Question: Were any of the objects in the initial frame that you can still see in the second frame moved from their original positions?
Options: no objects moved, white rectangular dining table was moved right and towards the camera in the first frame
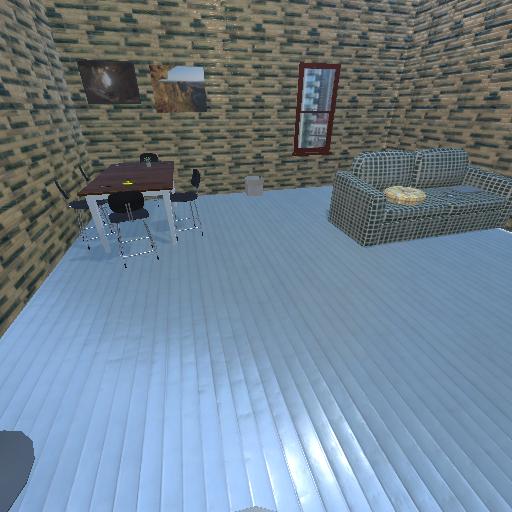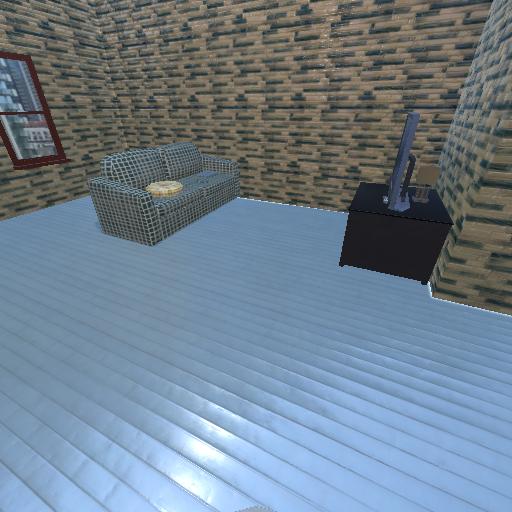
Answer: no objects moved